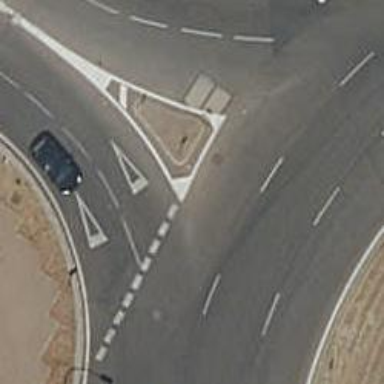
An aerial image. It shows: Road with "give way" sign.